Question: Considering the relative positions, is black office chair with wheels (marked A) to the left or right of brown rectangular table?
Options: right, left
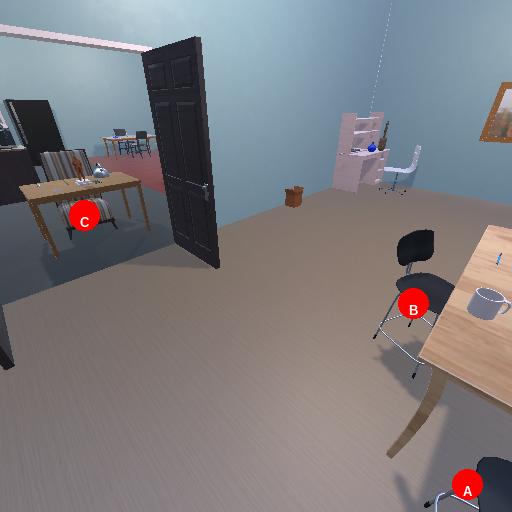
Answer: right